Chest X-ray. View position: PA
Patient age: 50
Patient sex: F
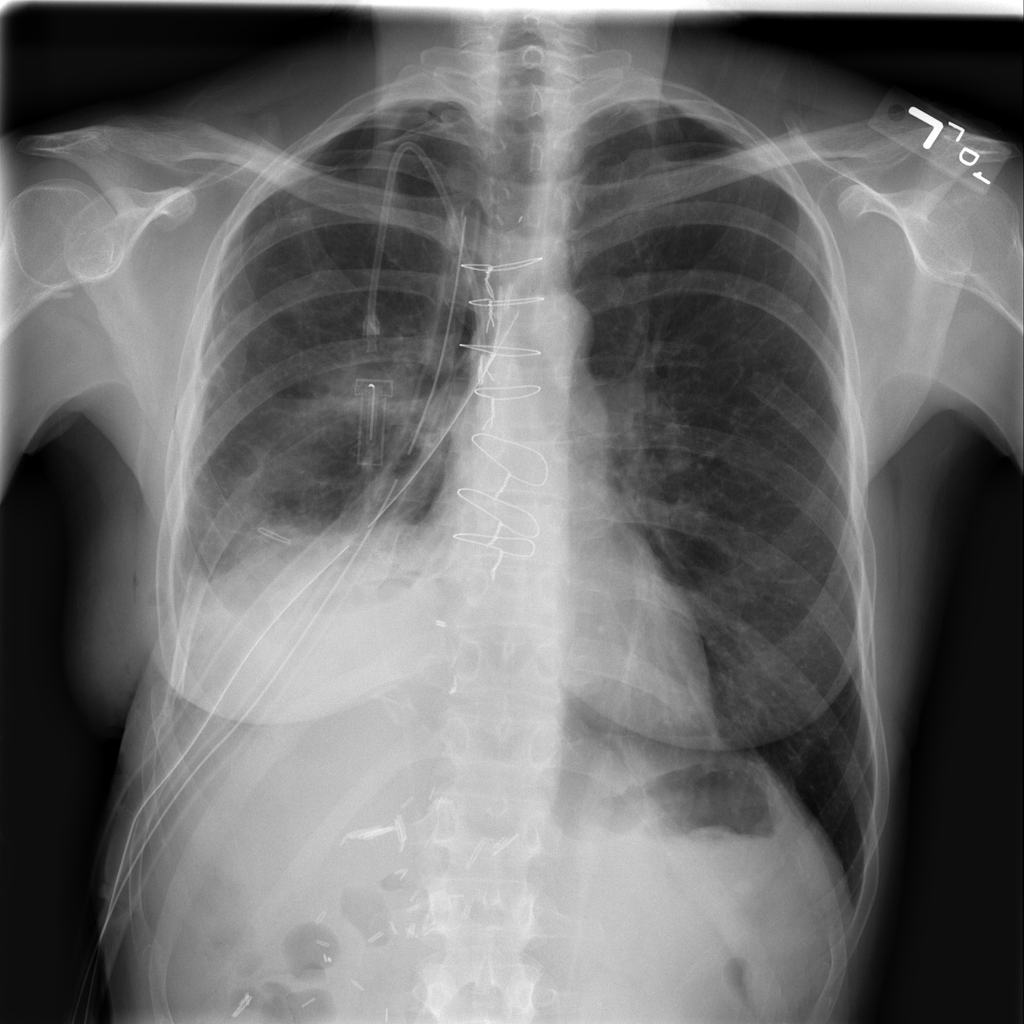
Finding: Pneumothorax